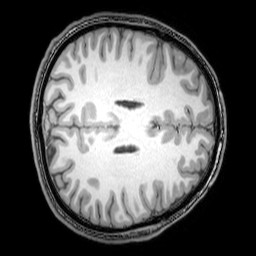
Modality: T1w
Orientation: axial
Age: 22
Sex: male
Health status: healthy
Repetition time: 0.081 s
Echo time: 0.037 s